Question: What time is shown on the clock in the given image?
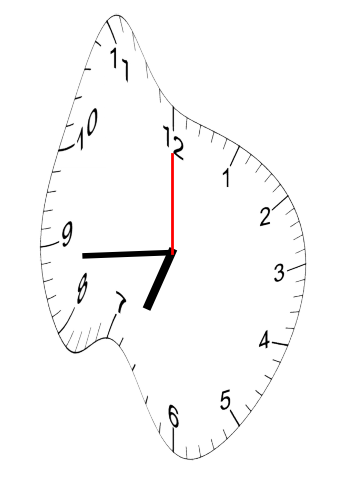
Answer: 06:44:00